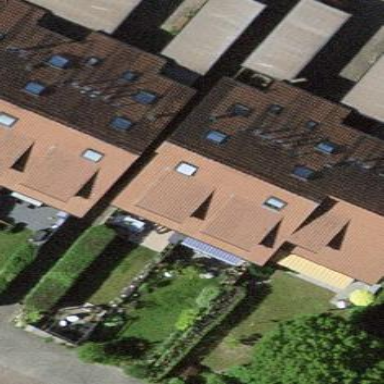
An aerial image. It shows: Terrace building.